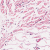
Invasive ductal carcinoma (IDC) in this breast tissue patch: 0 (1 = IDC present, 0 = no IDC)